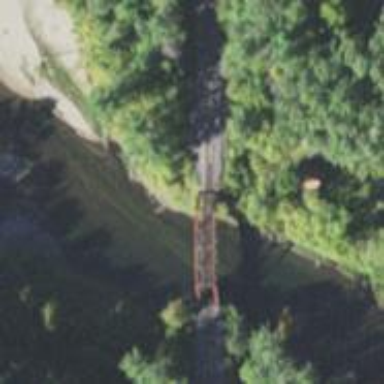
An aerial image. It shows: Bridge over railway line.